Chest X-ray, PA view. Patient: 62 years old, sex F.
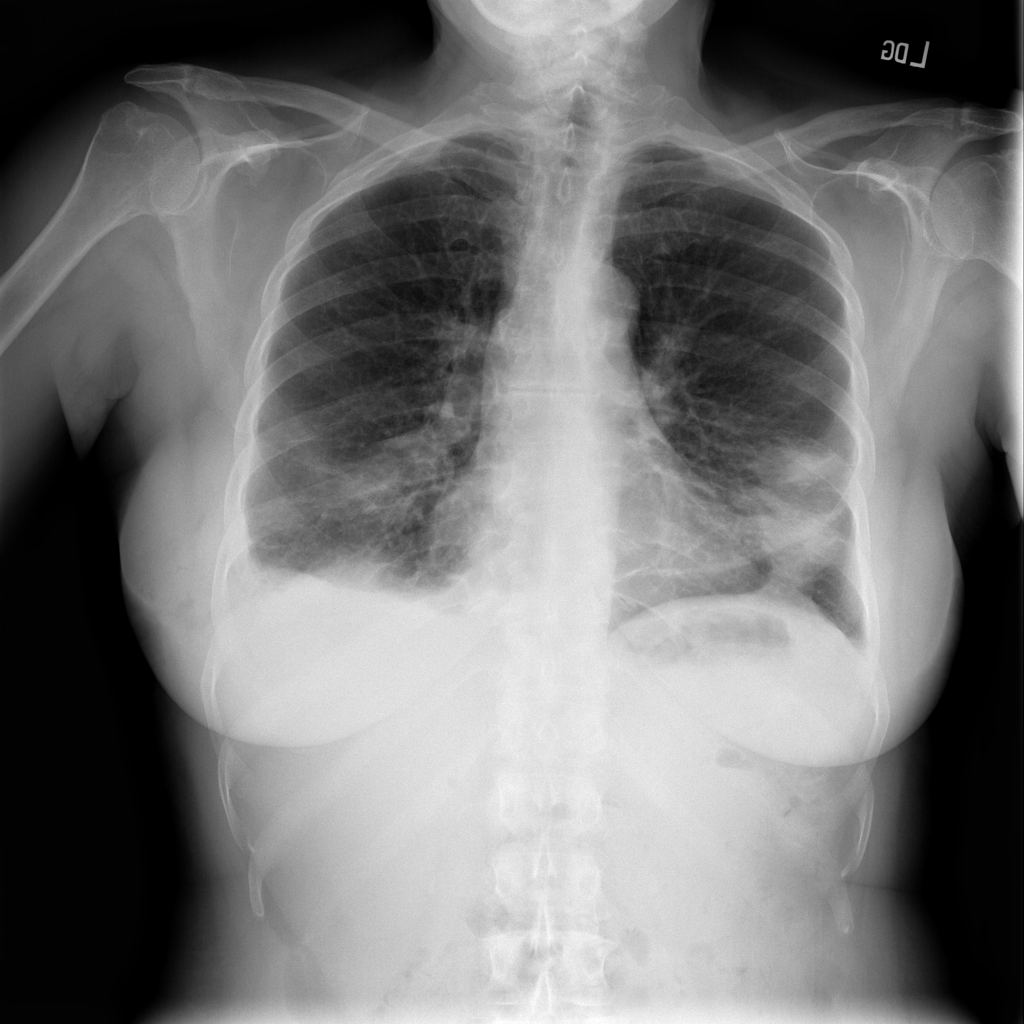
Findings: Atelectasis, Emphysema, Mass